Field crop: tomato
Growth stage: 1
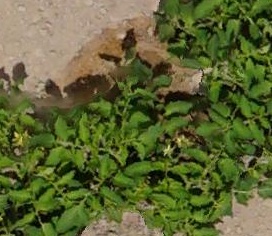
Species: tomato